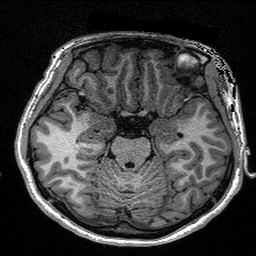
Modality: T1w
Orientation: coronal
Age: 34
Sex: male